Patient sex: M
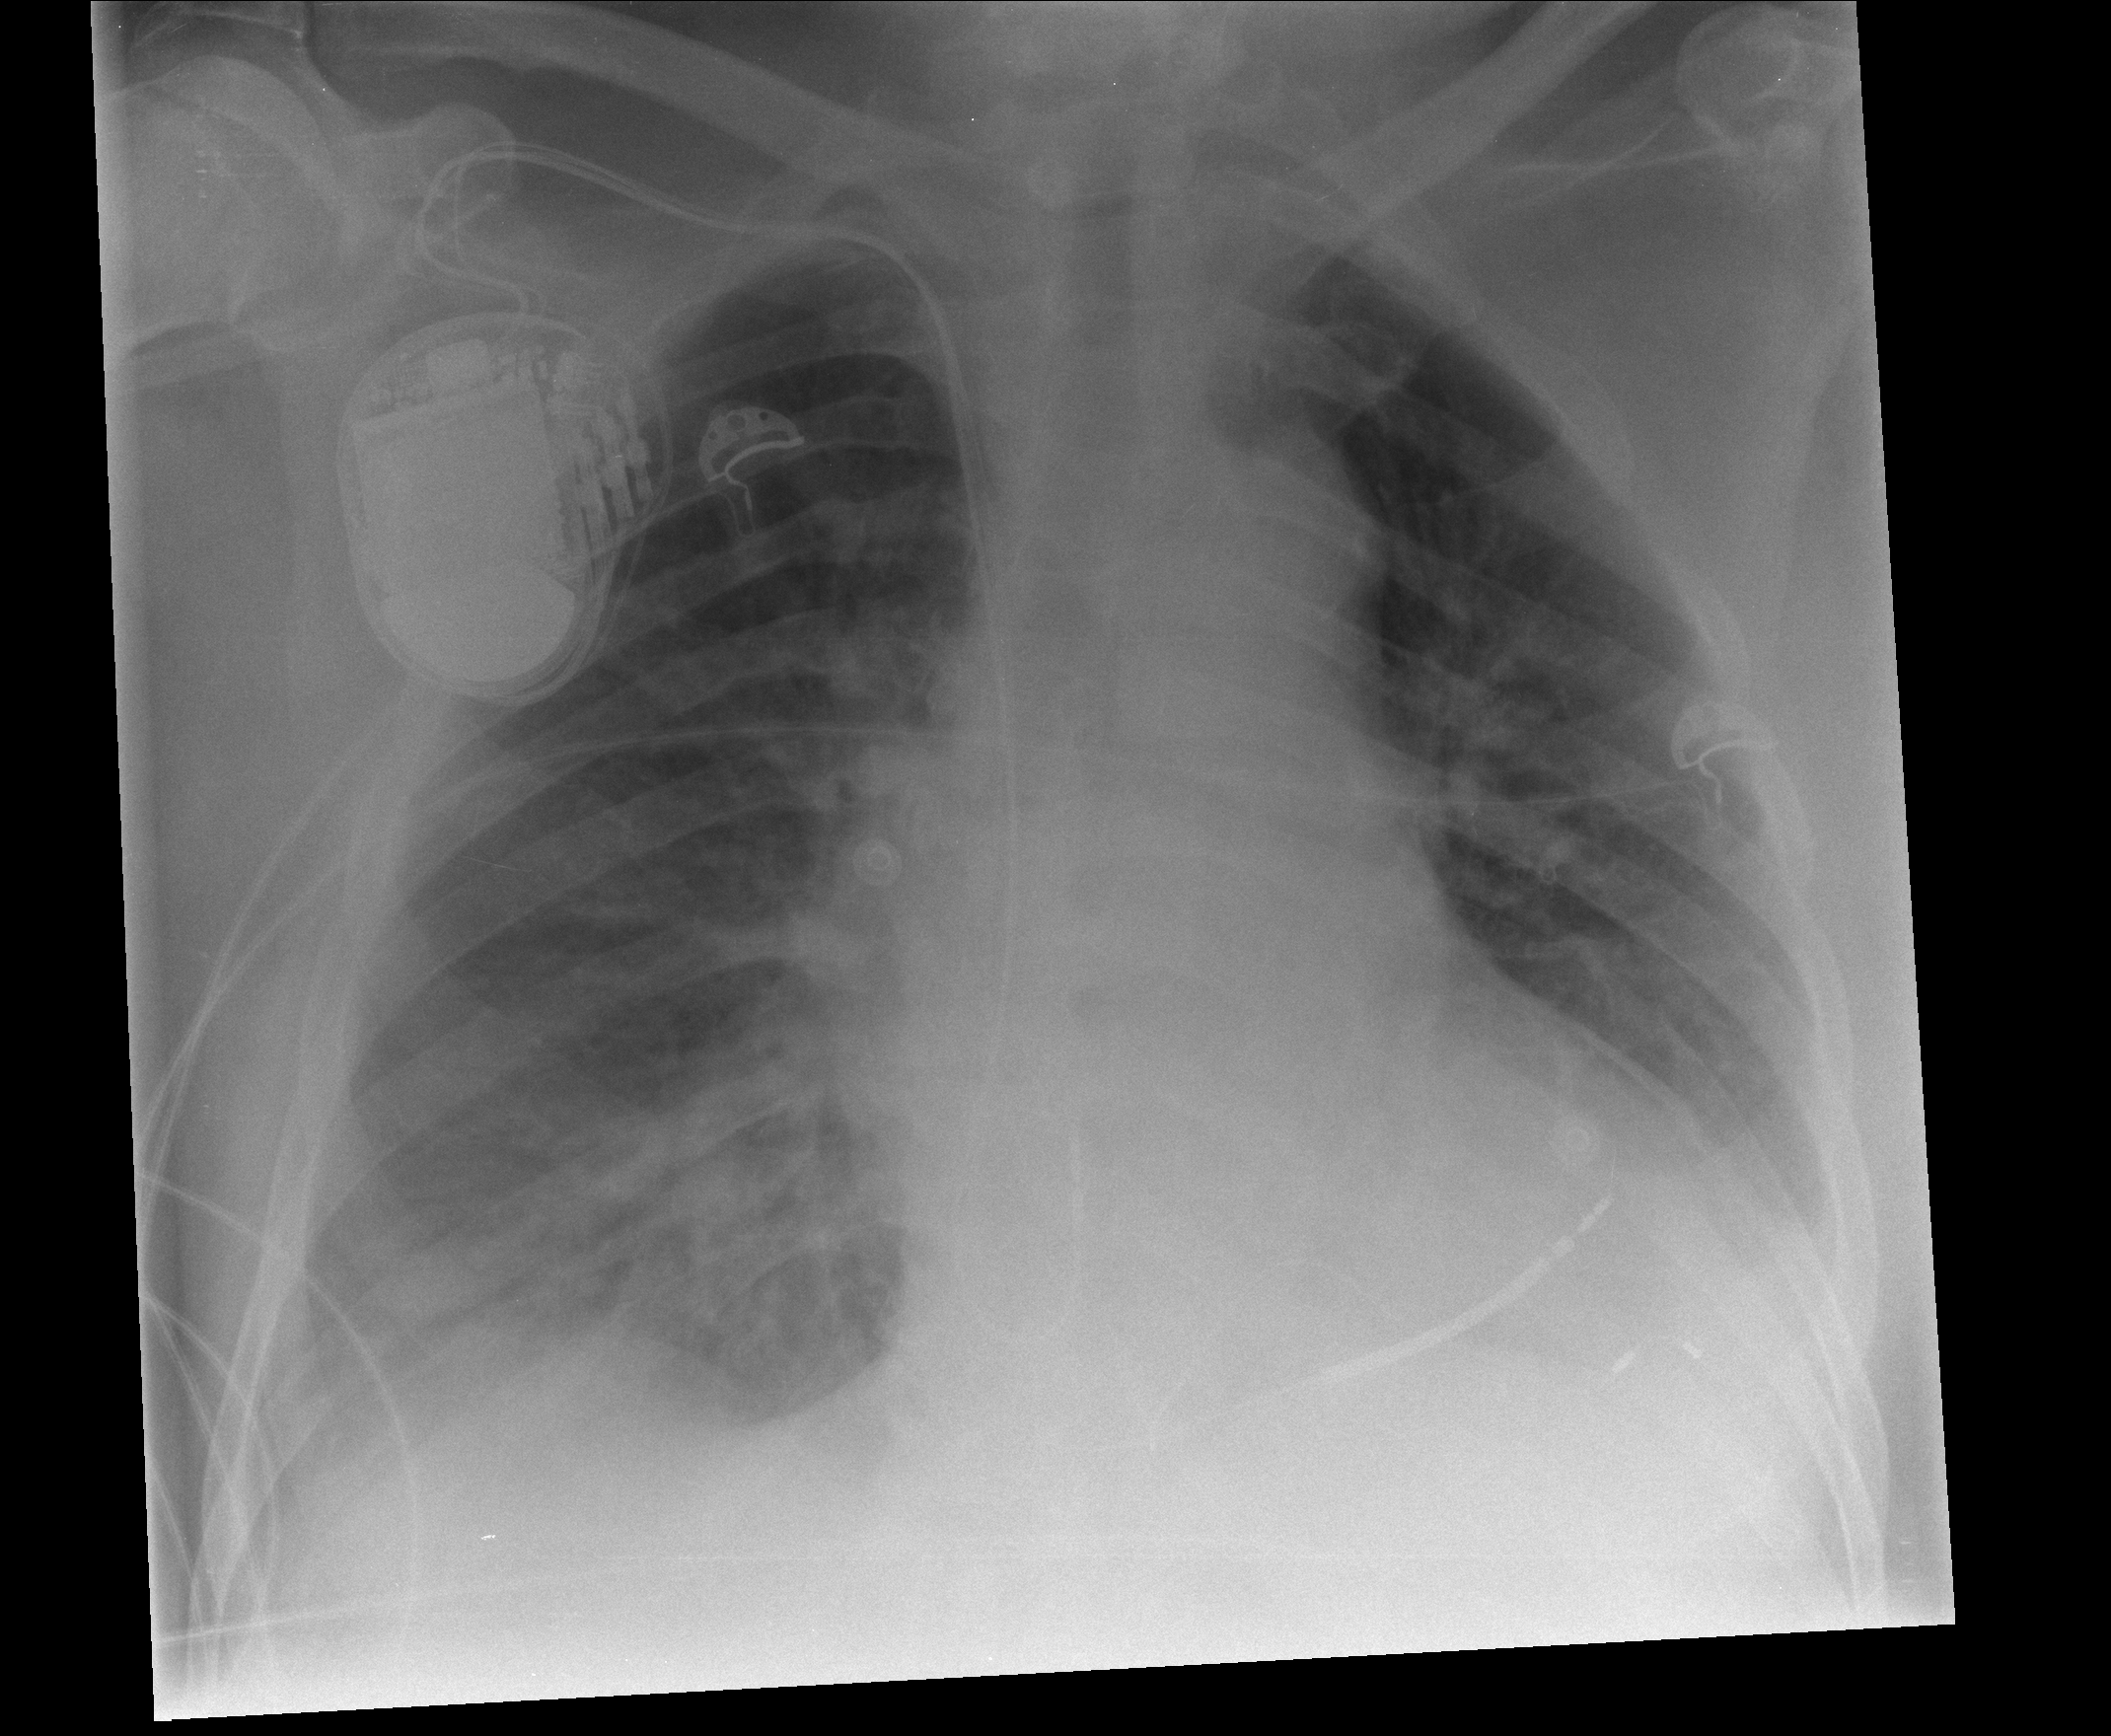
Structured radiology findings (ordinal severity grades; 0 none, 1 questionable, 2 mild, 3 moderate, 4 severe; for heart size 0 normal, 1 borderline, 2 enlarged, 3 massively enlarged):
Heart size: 2
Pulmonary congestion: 2
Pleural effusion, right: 2
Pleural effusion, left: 2
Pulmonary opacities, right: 1
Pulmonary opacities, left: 0
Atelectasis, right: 2
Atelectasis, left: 2